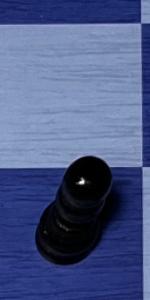
Label: Pawn_Black